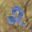
Label: 2